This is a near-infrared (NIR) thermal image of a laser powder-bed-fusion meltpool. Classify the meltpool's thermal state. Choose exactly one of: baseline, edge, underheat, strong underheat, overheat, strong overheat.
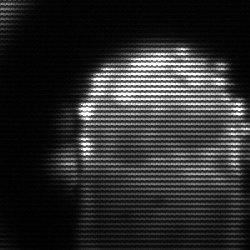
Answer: baseline